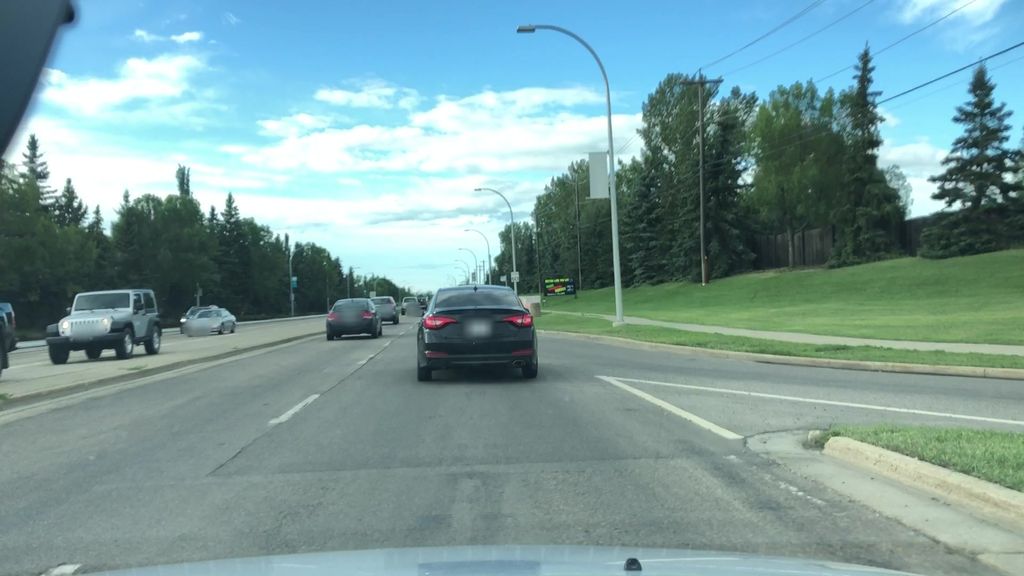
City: edmonton